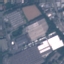
Land use / land cover class: Industrial